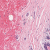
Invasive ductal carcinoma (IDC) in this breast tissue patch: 0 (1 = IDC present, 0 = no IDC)